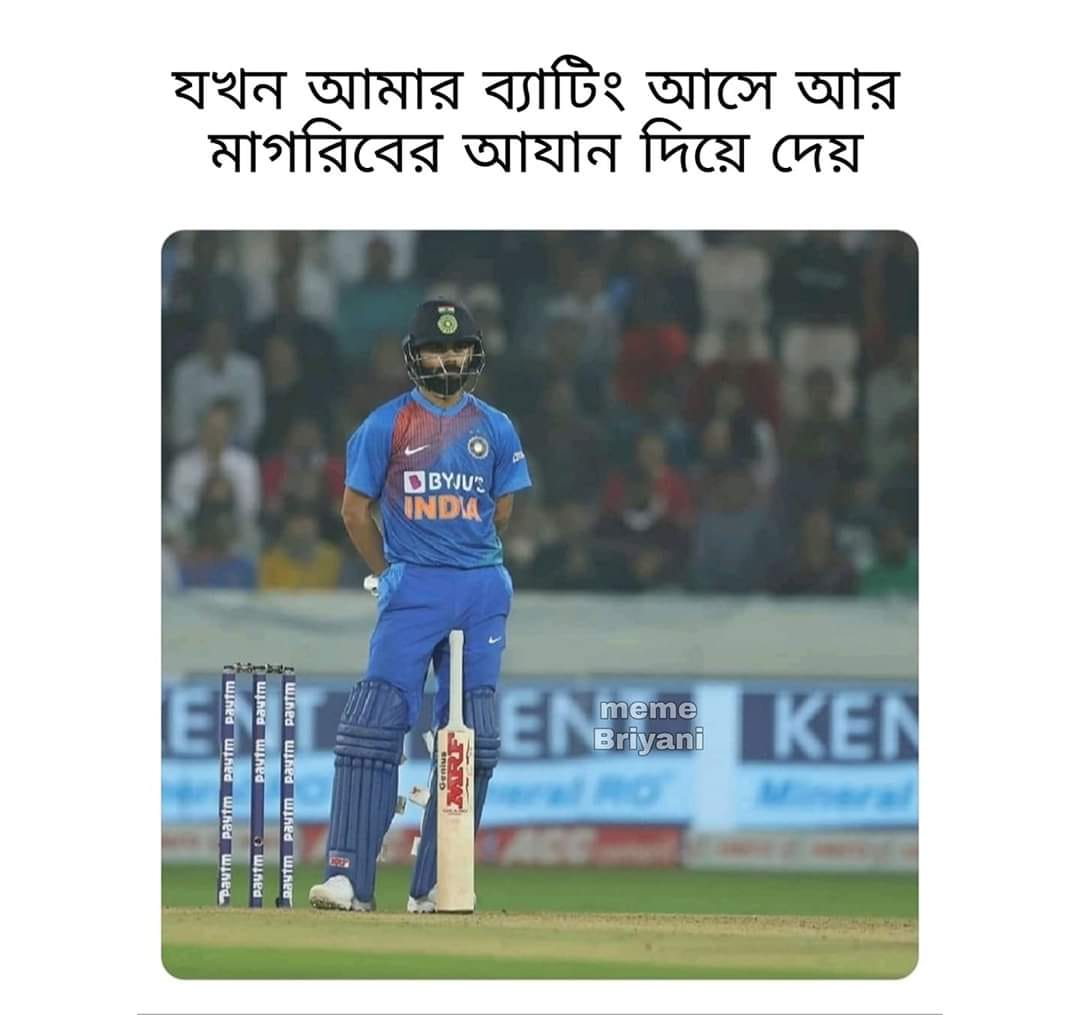
Caption: যখন আমার ব্যাটিং আসে আর মাগরিবের আযান দিয়ে দেয়
Label: hate